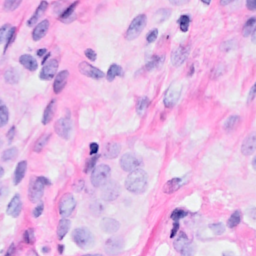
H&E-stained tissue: Breast